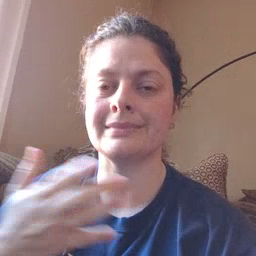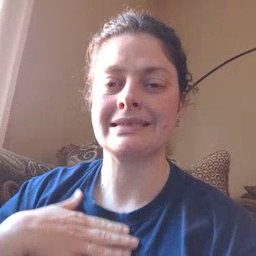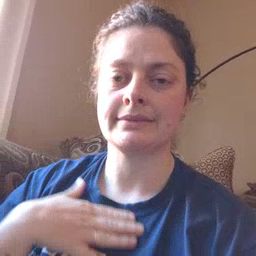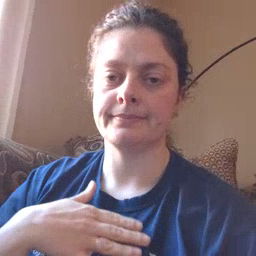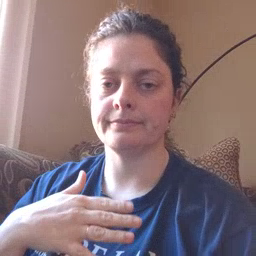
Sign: please